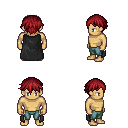
a pixel art fantasy rpg character, male body template, human, tanned skin, black cape, teal pants, brunette short bangs hairstyle, four views (front, back, left, right), 2x2 character sprite sheet, small pixel art, hard edges, no anti-aliasing